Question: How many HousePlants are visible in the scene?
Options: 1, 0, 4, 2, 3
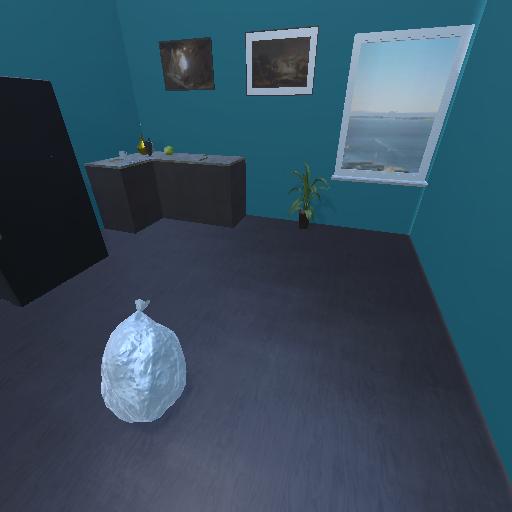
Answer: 1